Here is the time-frequency (STFT) view of a rotor kit's vibration measurement. Classify the rotor condition as one of: normal, misalignment, unbalance, looseness.
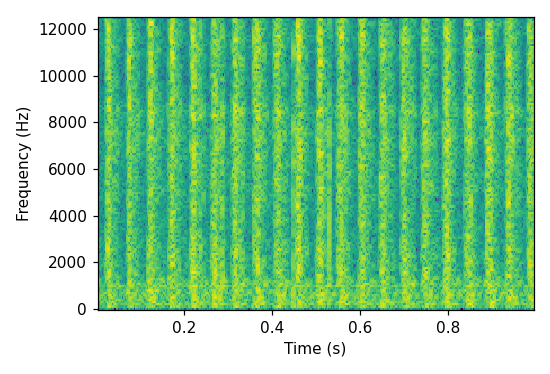
Answer: looseness